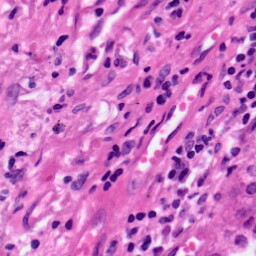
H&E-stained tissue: Lung